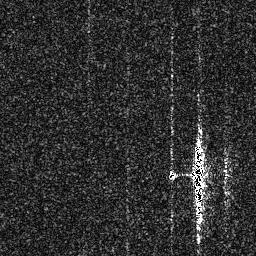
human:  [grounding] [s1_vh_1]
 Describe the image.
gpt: In the satellite image, there is  <ref>1 medium ship </ref> <box>[[73, 54, 81, 85, 0]]</box> located at bottom right.